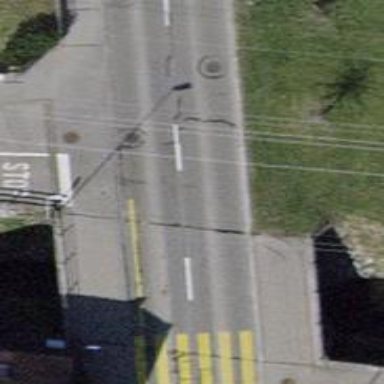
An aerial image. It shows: Secondary road bridge with asphalt surface and sidewalk on the left.